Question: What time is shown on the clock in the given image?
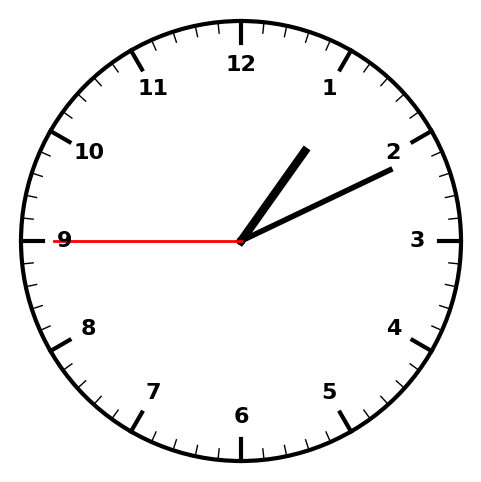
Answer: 01:10:45